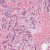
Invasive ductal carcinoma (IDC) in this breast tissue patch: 1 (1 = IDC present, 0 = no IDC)